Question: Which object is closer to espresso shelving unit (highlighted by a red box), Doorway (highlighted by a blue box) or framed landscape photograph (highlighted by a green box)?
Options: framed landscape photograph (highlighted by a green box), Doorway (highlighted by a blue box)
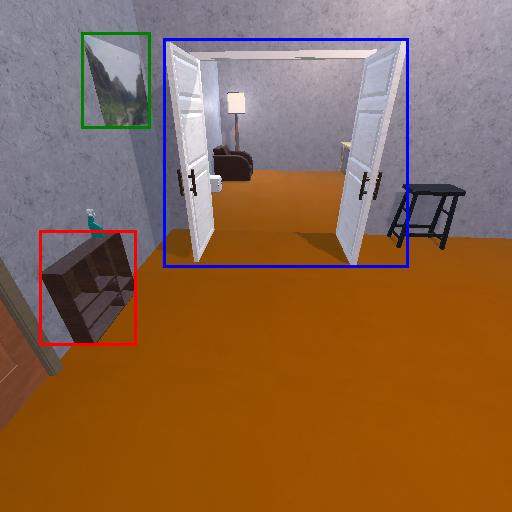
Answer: framed landscape photograph (highlighted by a green box)